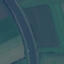
Label: River